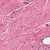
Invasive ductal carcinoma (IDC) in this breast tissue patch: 0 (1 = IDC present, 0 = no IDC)